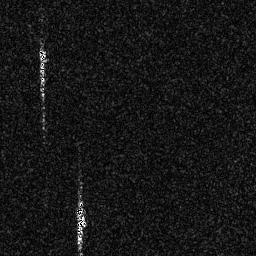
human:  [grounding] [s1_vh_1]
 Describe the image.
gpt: In the satellite image, there is  <ref>1 small ship </ref> <box>[[28, 78, 33, 96, 0]]</box> located at bottom,  <ref>1 medium ship </ref> <box>[[14, 17, 18, 37, 0]]</box> located at top left.